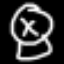
Label: clock